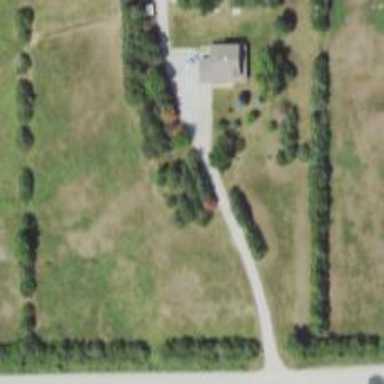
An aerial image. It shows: Driveway.